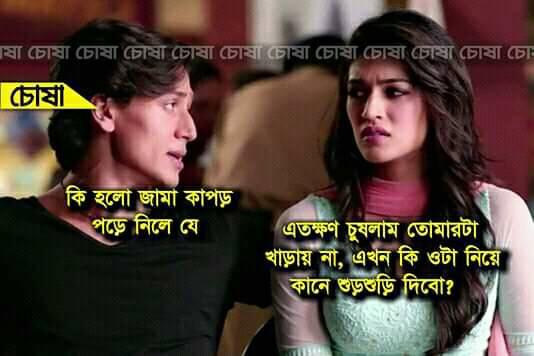
Caption: কি হলো জামা কাপড় পড়ে নিলে যে    এতক্ষন চুষলাম তোমারটা খাড়ায় না, এখন কি ওটা নিয়ে কানে শুড়শুড়ি দিবো ?
Label: hate